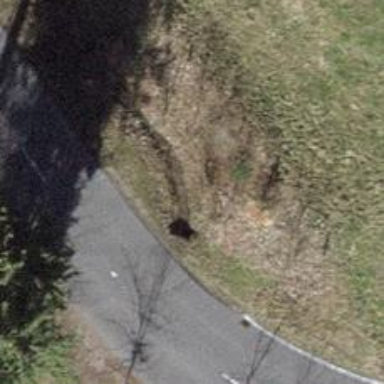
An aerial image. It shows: Culvert tunnel.